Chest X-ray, PA view. Patient: 66 years old, sex F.
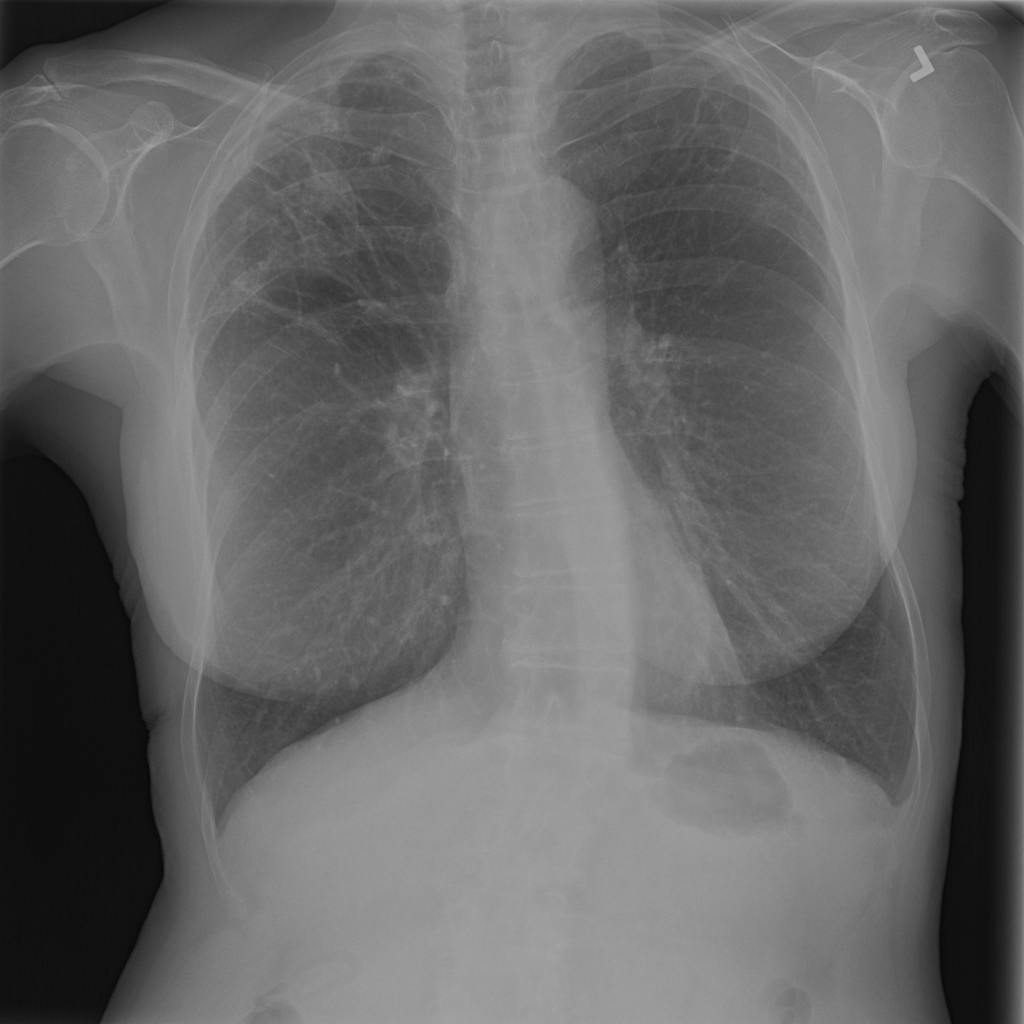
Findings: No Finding